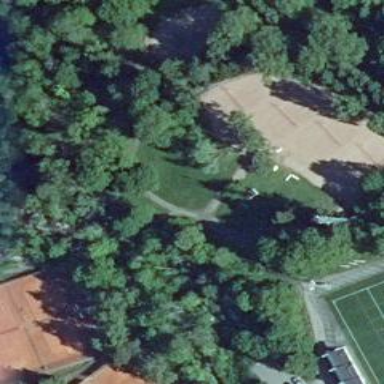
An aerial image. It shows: Disc golf tee.